Question: I have a custom MKAnnotationView which I have customised according to the documentation of <URL>.
So far it's been really nice to follow it because it was very neat and clean code and I haven't used any third party for it. Here's the screenshot of it.

Now I am stuck at the UI part of it, making callout look like native callout. I don't want to use any other third party in which I would have to redo my work or I have to abandoned guidelines of Apple.
So I guess I am looking for a simple solution which I can make in my Callout View's xib or similar.
Thanks,
Attiqe
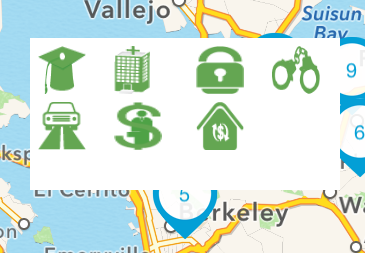
Answer: Ok so I have finally figured out a way. I was loading the callout view from a nib and I have made changing in it to mimic the native look. I have embedded my icons/uiimageview's into another uiview. Parent view will be transparent and child view(that contains all the icons now) will have another uiimageview(with callout arrow) at it's centre bottom.
This solved my problem.
Thanks,
Attiqe